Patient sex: M
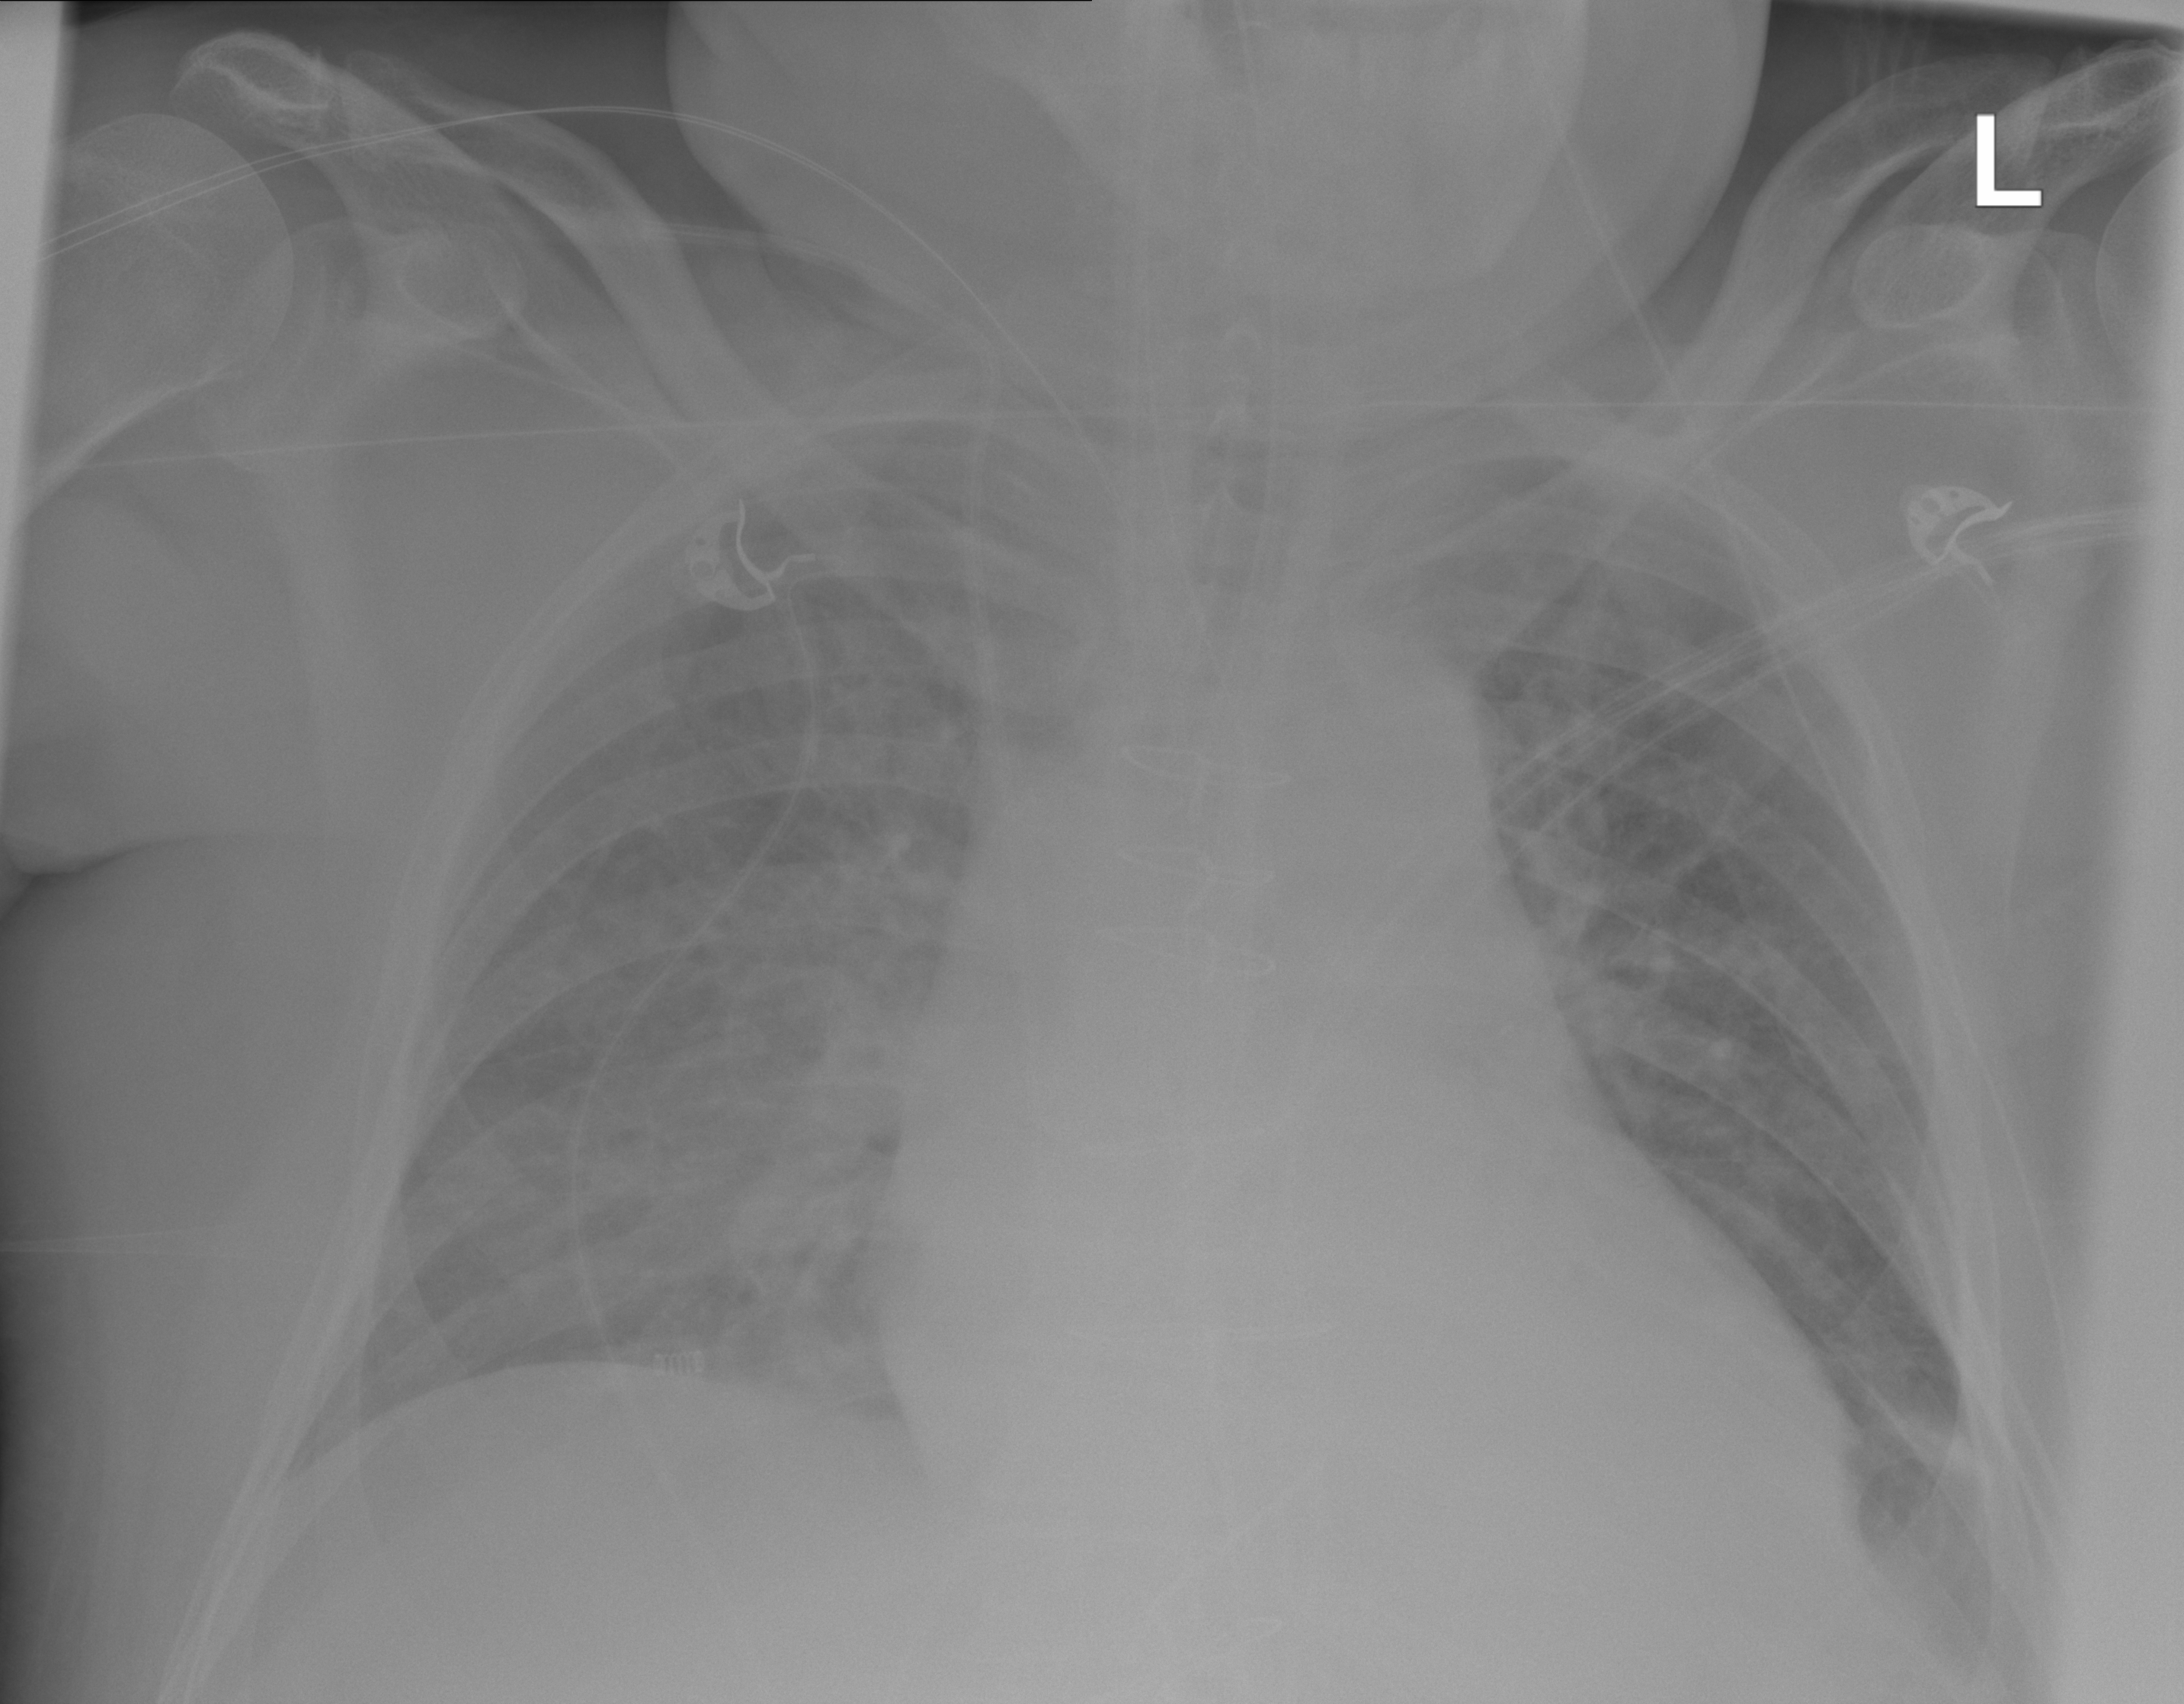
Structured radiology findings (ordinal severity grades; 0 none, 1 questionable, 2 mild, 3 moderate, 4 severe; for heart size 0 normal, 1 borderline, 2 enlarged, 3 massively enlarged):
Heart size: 2
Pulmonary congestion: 2
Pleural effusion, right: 2
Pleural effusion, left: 2
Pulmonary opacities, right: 2
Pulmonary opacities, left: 0
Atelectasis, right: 2
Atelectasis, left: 2